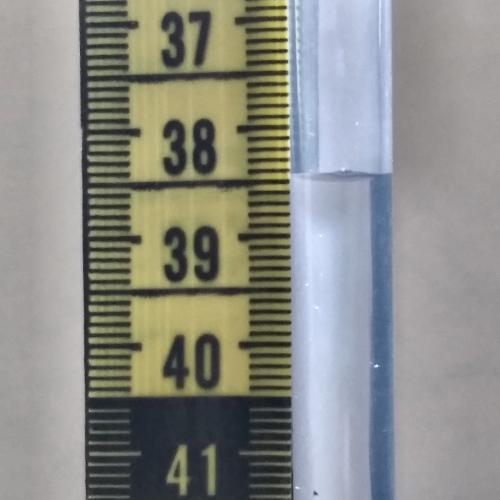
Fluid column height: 38.5 cm